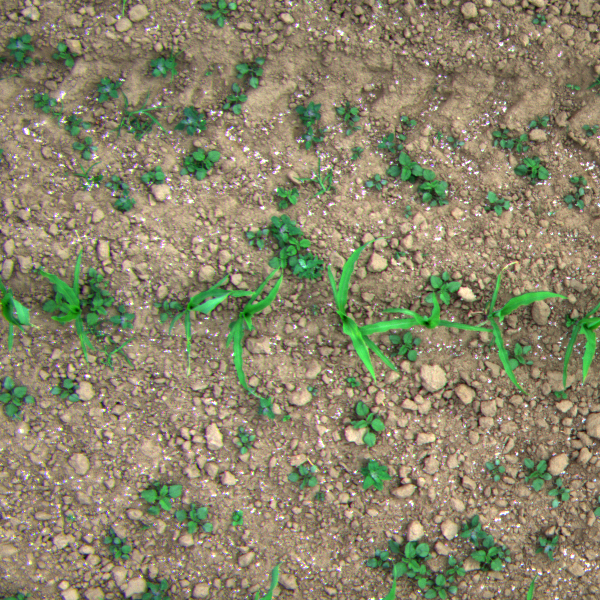
Acquisition date: 2023-06-06
Tile: 0463
Annotated plant instances:
label: amaranth
label: amaranth
label: amaranth
label: amaranth
label: amaranth
label: amaranth
label: amaranth
label: amaranth
label: amaranth
label: amaranth
label: amaranth
label: amaranth
label: weed_other
label: barnyard_grass
label: amaranth
label: weed_other
label: amaranth
label: maize
label: amaranth
label: maize
label: maize
label: weed_other
label: amaranth
label: maize
label: amaranth
label: maize
label: amaranth
label: maize
label: weed_other
label: amaranth
label: amaranth
label: amaranth
label: quickweed
label: amaranth
label: amaranth
label: quickweed
label: amaranth
label: amaranth
label: amaranth
label: maize
label: amaranth
label: amaranth
label: amaranth
label: maize
label: maize
label: quickweed
label: amaranth
label: weed_other
label: amaranth
label: amaranth
label: amaranth
label: amaranth
label: amaranth
label: weed_other
label: quickweed
label: amaranth
label: amaranth
label: weed_other
label: barnyard_grass
label: amaranth
label: amaranth
label: barnyard_grass
label: maize
label: amaranth
label: amaranth
label: amaranth
label: maize
label: barnyard_grass
label: amaranth
label: amaranth
label: weed_other
label: amaranth
label: amaranth
label: amaranth
label: amaranth
label: amaranth
label: amaranth
label: amaranth
label: barnyard_grass
label: amaranth
label: amaranth
label: amaranth
label: amaranth
label: amaranth
label: amaranth
label: amaranth
label: amaranth
label: amaranth
label: amaranth
label: amaranth
label: amaranth
label: amaranth
label: amaranth
label: weed_other
label: quickweed
label: amaranth
label: amaranth
label: amaranth
label: amaranth
label: amaranth
label: quickweed
label: amaranth
label: amaranth
label: barnyard_grass
label: barnyard_grass
label: weed_other
label: amaranth
label: barnyard_grass
label: barnyard_grass
label: barnyard_grass
label: barnyard_grass
label: barnyard_grass
label: quickweed
label: weed_other
label: maize
label: amaranth
label: amaranth
label: amaranth
label: amaranth
label: amaranth
label: amaranth
label: quickweed
label: amaranth
label: weed_other
label: weed_other
label: weed_other
label: amaranth
label: weed_other
label: weed_other
label: weed_other